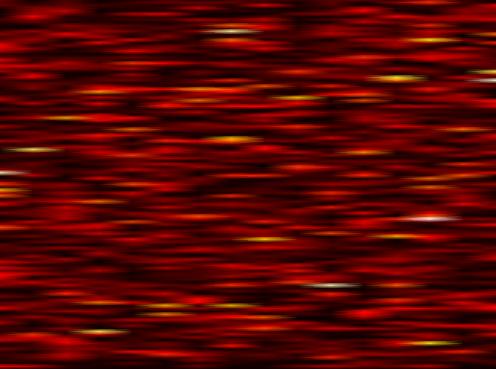
Label: WOLA